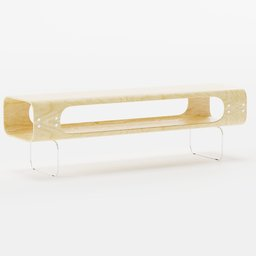
Label: furniture